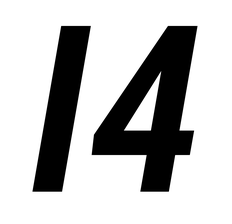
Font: Roboto-Italic_Condensed_SemiBold_Italic